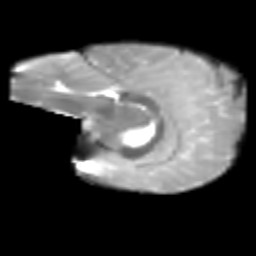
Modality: T2w
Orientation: sagittal
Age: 8
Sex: female
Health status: healthy